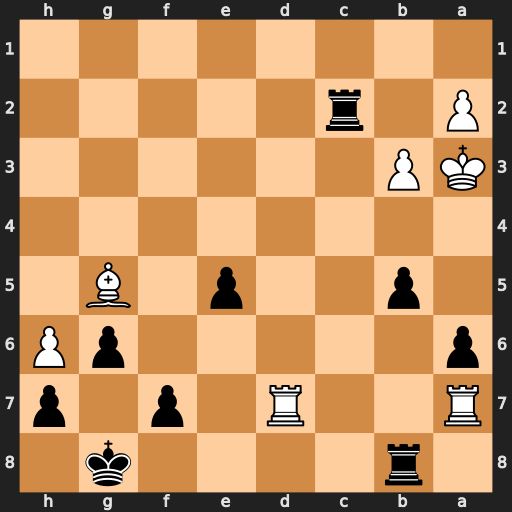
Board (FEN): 1r4k1/R2R1p1p/p5pP/1p2p1B1/8/KP6/P1r5/8
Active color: b
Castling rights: -
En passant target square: -
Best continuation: b4+ Ka4 Rxa2#